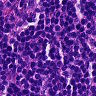
Metastatic tissue present: no